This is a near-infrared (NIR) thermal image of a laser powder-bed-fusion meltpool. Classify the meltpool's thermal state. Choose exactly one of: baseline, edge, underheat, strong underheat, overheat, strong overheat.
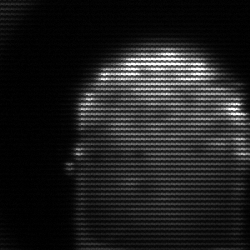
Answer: baseline